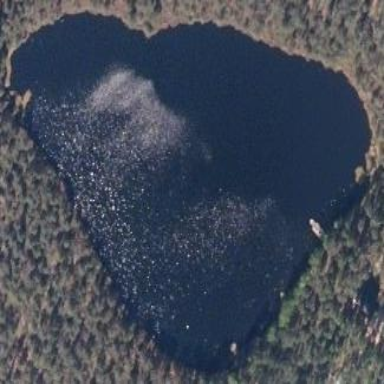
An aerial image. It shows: Lake with natural water.